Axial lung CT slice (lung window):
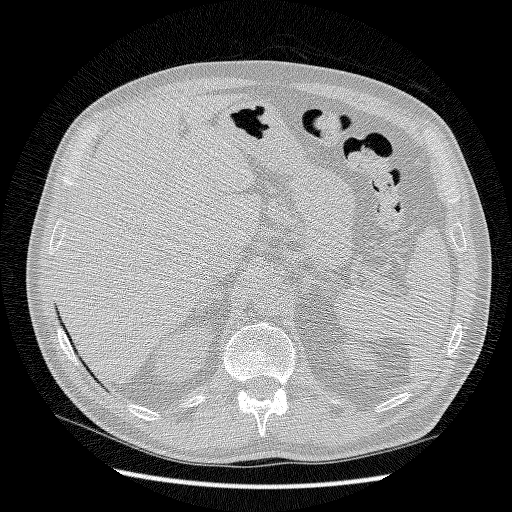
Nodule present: no